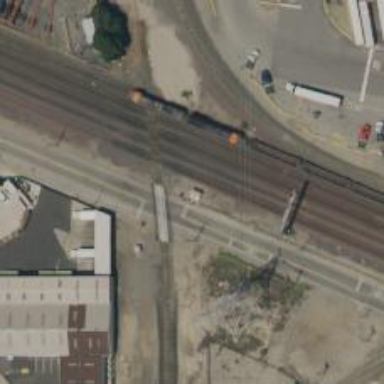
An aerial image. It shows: Junction on the railway.